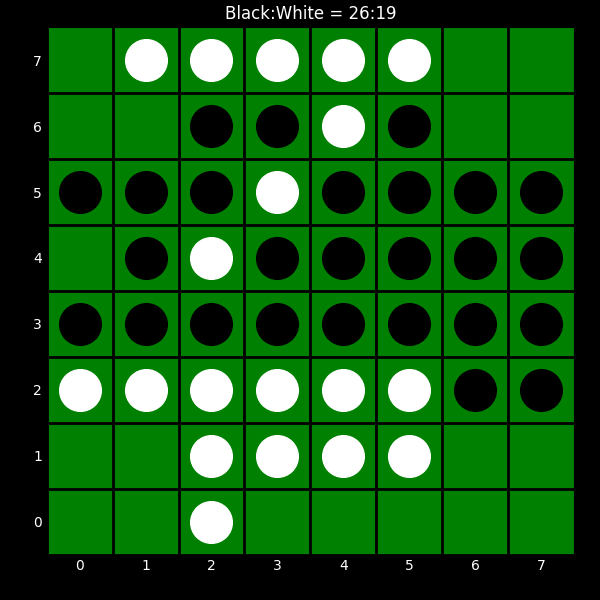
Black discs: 26
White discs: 19